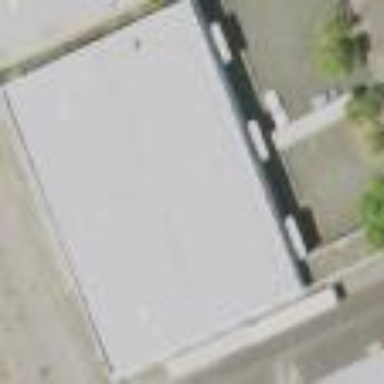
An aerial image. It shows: Industrial building.